Question: I have created a Chartist line chart and I want to make the corners of the chart rounded like in the image bellow:

Where do I need to set up the attribute or is even possible to make it looking like I want ?
'''
new Chartist.Line('#dashboardChartStats1', {
labels: [1, 2, 3, 4, 5, 6, 7],
series: [
[5, 6, 7, 4, 7, 6, 5]
]
}, {
low: 0,
high: 10,
showArea: true,
fullWidth: true,
axisX: {
offset: 0,
showLabel: false
},
axisY: {
offset: 0,
showGrid: false,
showLabel: false
},
lineSmooth: Chartist.Interpolation.cardinal({
tension: 1,
fillHoles: false
})
});
'''
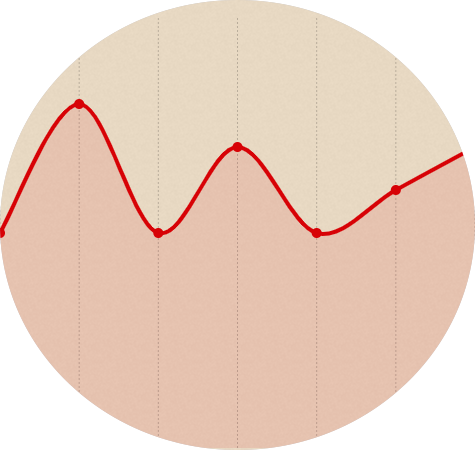
Answer: It is doable with <URL>;
'''
svg {
border-radius: 50%;
}
'''
though it does looks a bit ugly, but you can fiddle with it; <URL>
There is no way to do this via the controls of the chart library. Maybe some css magic can make it better, but .
Also embedded below;
'''
new Chartist.Line('.container', {
labels: [1, 2, 3, 4, 5, 6, 7],
series: [
[5, 6, 7, 4, 7, 6, 5]
]
}, {
low: 0,
high: 10,
showArea: true,
fullWidth: true,
axisX: {
offset: 0,
showLabel: false
},
axisY: {
offset: 0,
showGrid: false,
showLabel: false
},
lineSmooth: Chartist.Interpolation.cardinal({
tension: 1,
fillHoles: false
})
});
'''
'''
.container {
width: 300px;
height: 300px;
}
svg {
border-radius: 50%;
}
'''
'''
<script src="https://rawgit.com/gionkunz/chartist-js/master/dist/chartist.min.js"></script>
<link href="https://rawgit.com/gionkunz/chartist-js/master/dist/chartist.min.css" rel="stylesheet"/>
<div class="container"></div>
'''